Question:
I need tab like above picture.if i choose Address it should show existing address tab.if i choose New Address it should show address form .but tabs should be in particular area of the activity.Is this possible in android?
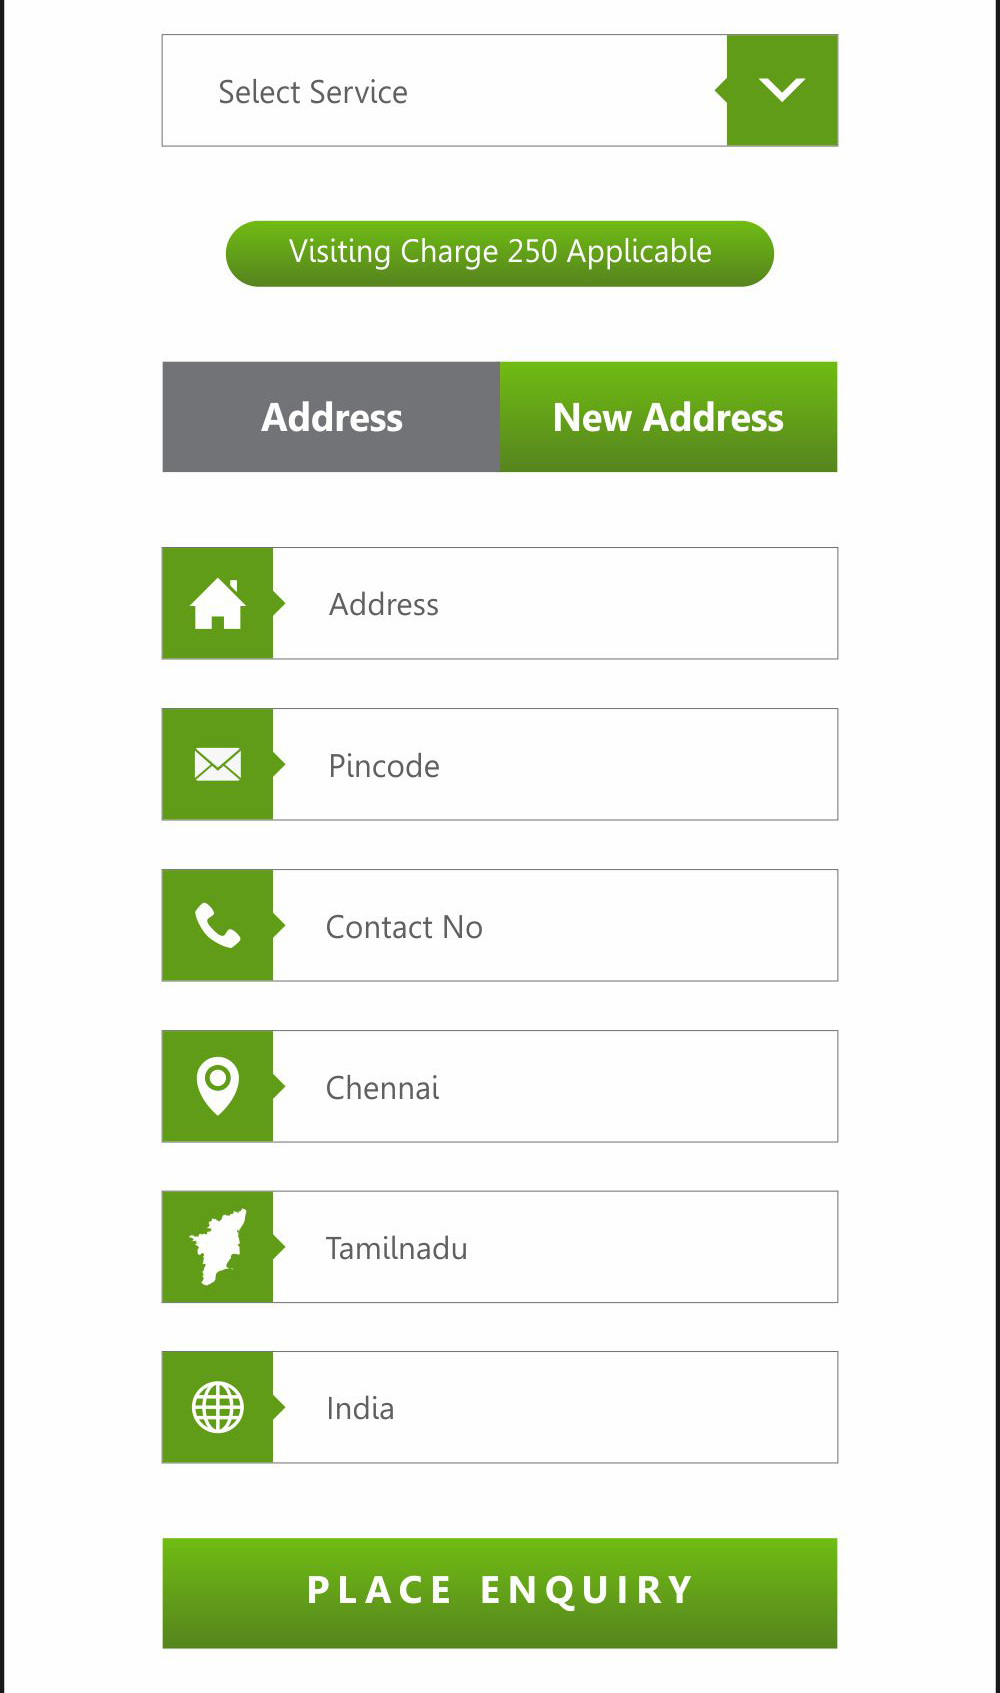
Answer: If you want to create your layout(View) in activity
1)Try use this xml
'''
<?xml version="1.0" encoding="utf-8"?>
<LinearLayout xmlns:android="http://schemas.android.com/apk/res/android"
android:layout_width="match_parent"
android:layout_height="match_parent"
android:orientation="vertical" >
<!-- ADD YOUR FIRST VIEW ie YOUR SELECT SERVICE DROP DOWN -->
<!-- ADD YOUR SECOND VIEW ie OF VISITING CHARGE 250 APPLICABLE -->
<!-- LAYOUT FOR YOUR TAB -->
<LinearLayout
android:layout_width="match_parent"
android:layout_height="wrap_content"
android:layout_margin="10dp"
android:orientation="horizontal" >
<Button
android:id="@+id/addressButton"
android:layout_width="match_parent"
android:layout_height="wrap_content"
android:layout_weight="1"
android:background="@drawable/addressActiveBtn"
android:text="address" />
<Button
android:id="@+id/newAddressButton"
android:layout_width="match_parent"
android:layout_height="wrap_content"
android:layout_weight="1"
android:background="@drawable/addressDeActiveBtn"
android:text="new address" />
</LinearLayout>
<!-- CREATE ADDRESS SCREEN LAYOUT AND INCLUDE HERE -->
<include
android:layout_width="fill_parent"
android:layout_height="wrap_content"
layout="@layout/addressScreen"
android:visibility="visible" />
<!-- CREATE NEW ADDRESS SCREEN LAYOUT AND INCLUDE HERE -->
<include
android:layout_width="fill_parent"
android:layout_height="wrap_content"
layout="@layout/newAddressScreen"
android:visibility="gone" />
</LinearLayout>
'''
2)You need to handle the Layout views(Address and New Address) by code.
'''
ie you need to implement onClickListener on your tab buttons and handle
switching of layout views of Address and NewAddress
'''
How:
'''
addressButton.setOnClickListener(new View.OnClickListener() {
@Override
public void onClick(View arg0) {
// TODO Auto-generated method stub
addressLinearLayout.setVisibility(View.VISIBLE);
newAddressLinearLayout.setVisibility(View.GONE);
}
});
newAddressButton.setOnClickListener(new View.OnClickListener() {
@Override
public void onClick(View arg0) {
// TODO Auto-generated method stub
addressLinearLayout.setVisibility(View.GONE);
newAddressLinearLayout.setVisibility(View.VISIBLE);
}
});
'''
Hope this helps you somehow....